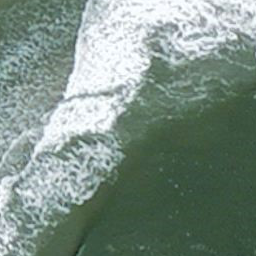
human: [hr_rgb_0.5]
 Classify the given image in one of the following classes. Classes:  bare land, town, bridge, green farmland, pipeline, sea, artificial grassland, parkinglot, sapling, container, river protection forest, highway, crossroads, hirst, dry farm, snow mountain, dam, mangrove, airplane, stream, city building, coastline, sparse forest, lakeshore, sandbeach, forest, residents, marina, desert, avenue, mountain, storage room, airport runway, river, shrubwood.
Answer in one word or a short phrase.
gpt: coastline